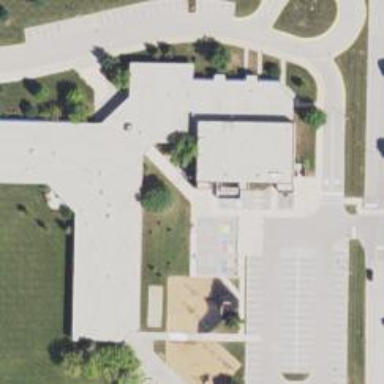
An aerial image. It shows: School.